Field crop: maize
Growth stage: 2
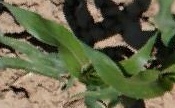
Species: maize